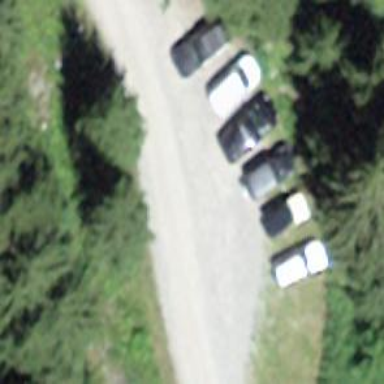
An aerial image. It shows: Parking area.